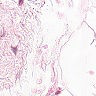
Metastatic tissue present: no